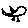
Label: bird